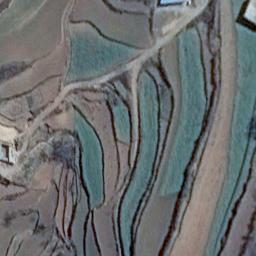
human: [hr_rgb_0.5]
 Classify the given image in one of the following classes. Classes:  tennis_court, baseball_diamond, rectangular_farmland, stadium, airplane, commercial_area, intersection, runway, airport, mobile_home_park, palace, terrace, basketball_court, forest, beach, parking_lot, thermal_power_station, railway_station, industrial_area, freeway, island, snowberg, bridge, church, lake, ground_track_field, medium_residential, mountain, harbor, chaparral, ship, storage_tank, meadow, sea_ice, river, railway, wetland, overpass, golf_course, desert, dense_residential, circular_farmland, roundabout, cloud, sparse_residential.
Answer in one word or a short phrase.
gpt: terrace